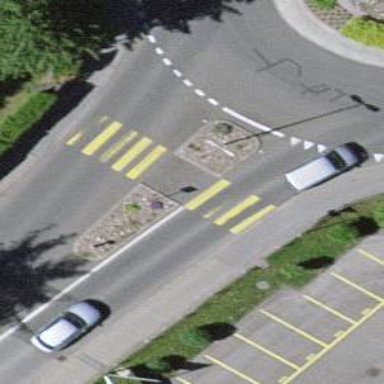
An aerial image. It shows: Uncontrolled zebra crossing on the road.